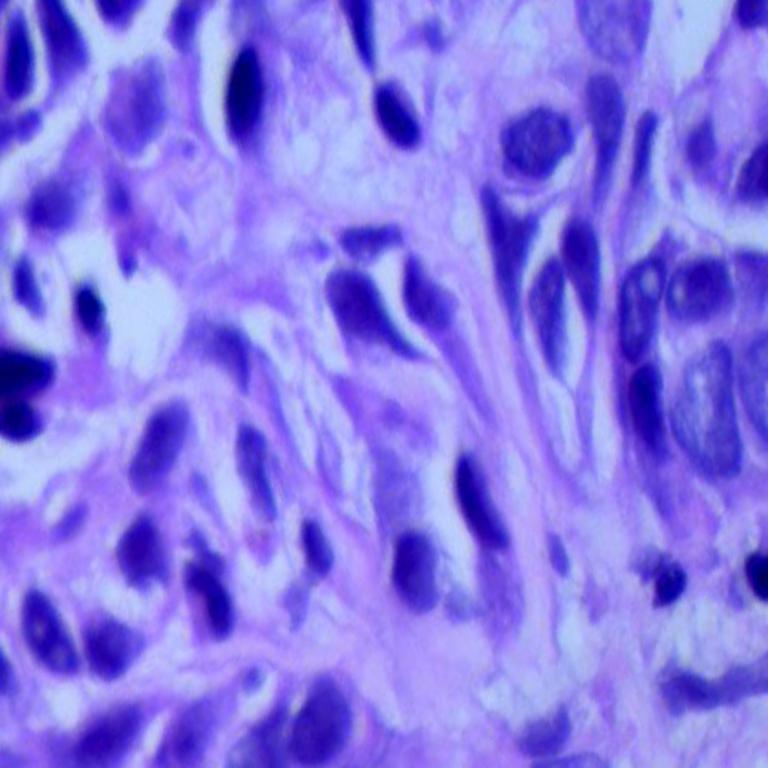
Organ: lung
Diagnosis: adenocarcinomas